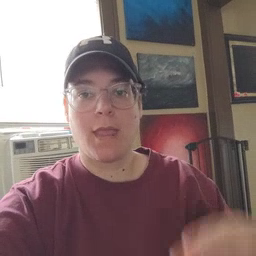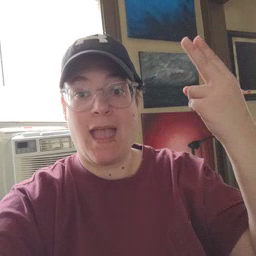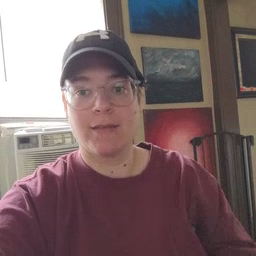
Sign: high